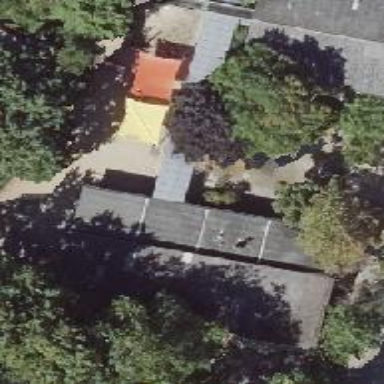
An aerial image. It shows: Kindergarten with skillion roof shape.